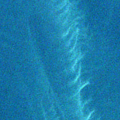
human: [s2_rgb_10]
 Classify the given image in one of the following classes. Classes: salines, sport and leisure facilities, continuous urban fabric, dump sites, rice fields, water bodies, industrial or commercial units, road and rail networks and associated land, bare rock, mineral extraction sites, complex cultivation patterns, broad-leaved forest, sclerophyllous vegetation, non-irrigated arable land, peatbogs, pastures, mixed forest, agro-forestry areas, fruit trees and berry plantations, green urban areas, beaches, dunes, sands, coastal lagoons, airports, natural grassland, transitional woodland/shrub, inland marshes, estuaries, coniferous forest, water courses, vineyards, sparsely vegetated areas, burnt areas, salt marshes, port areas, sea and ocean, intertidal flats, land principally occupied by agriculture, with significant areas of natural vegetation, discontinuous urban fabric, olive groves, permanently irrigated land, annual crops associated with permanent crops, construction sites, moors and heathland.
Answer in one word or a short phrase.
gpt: sea and ocean